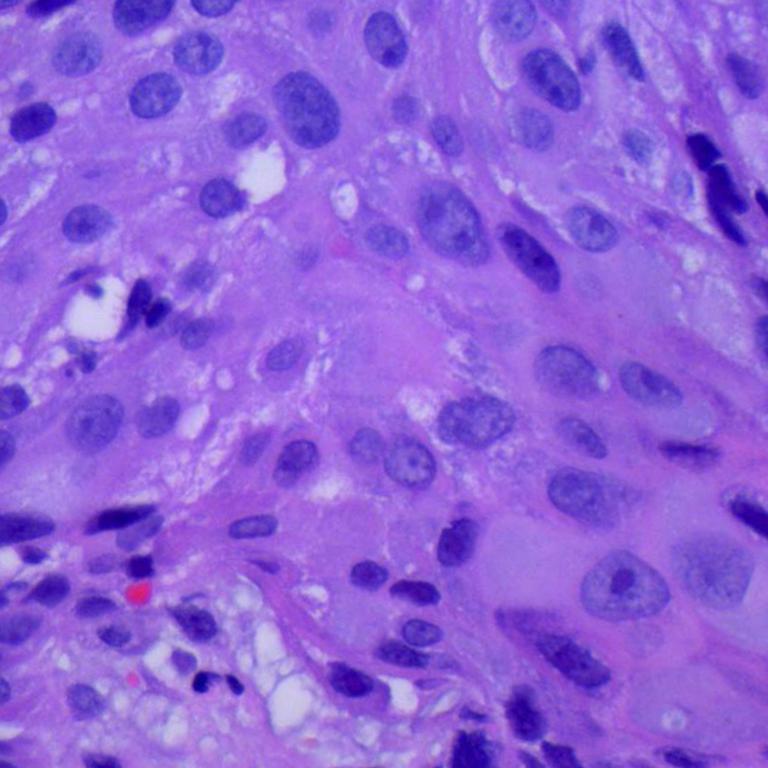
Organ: lung
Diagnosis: squamous carcinomas